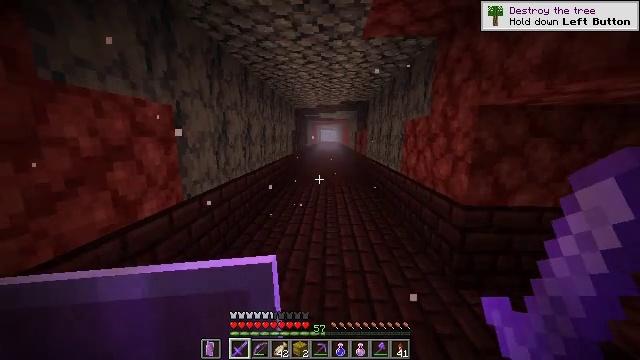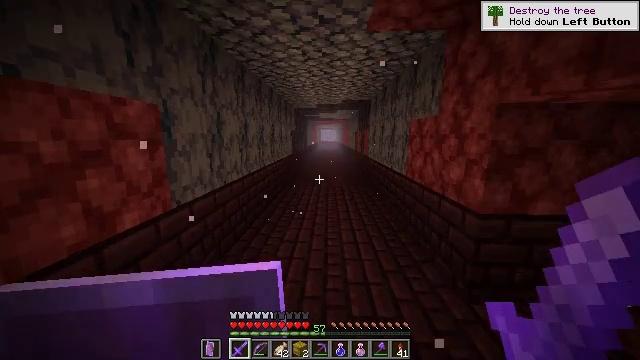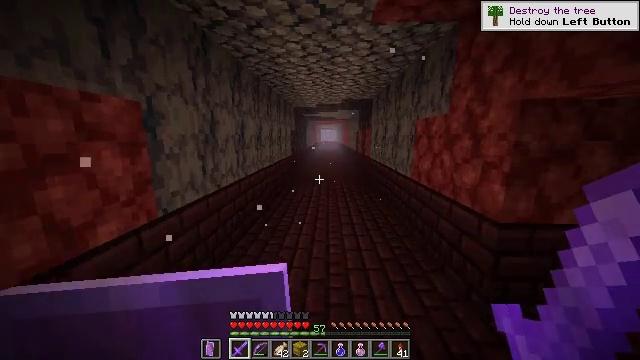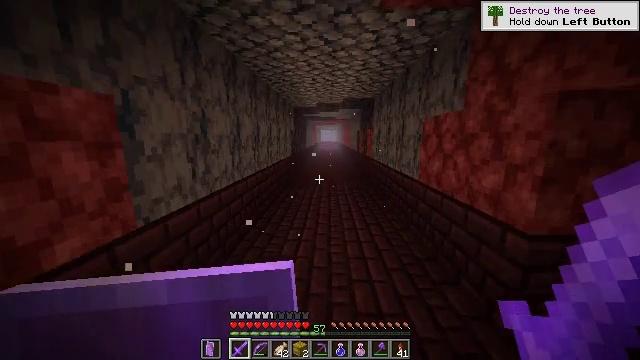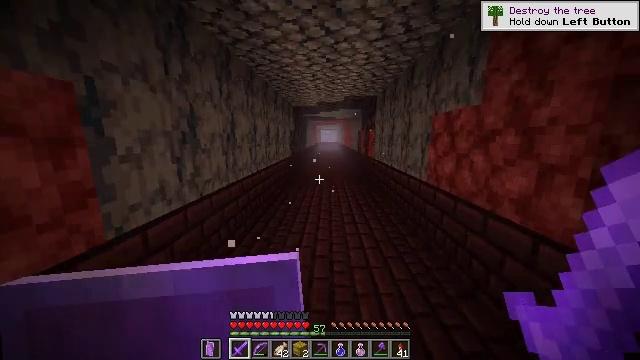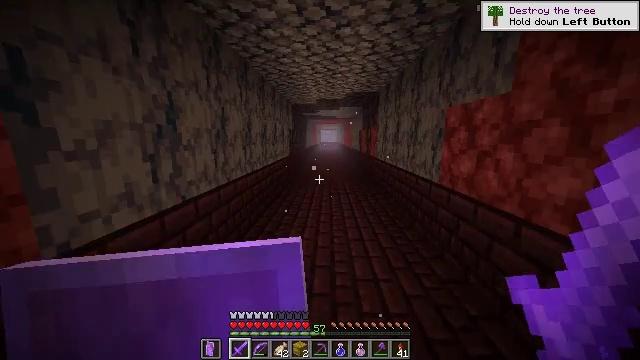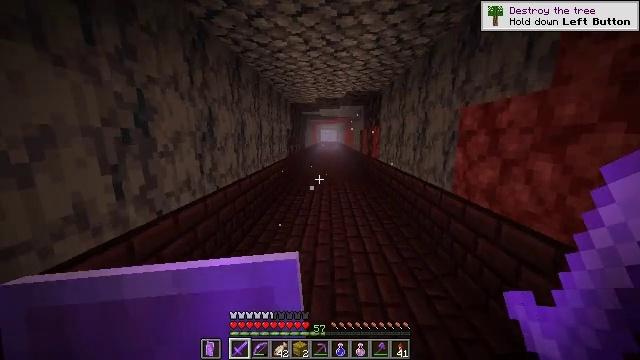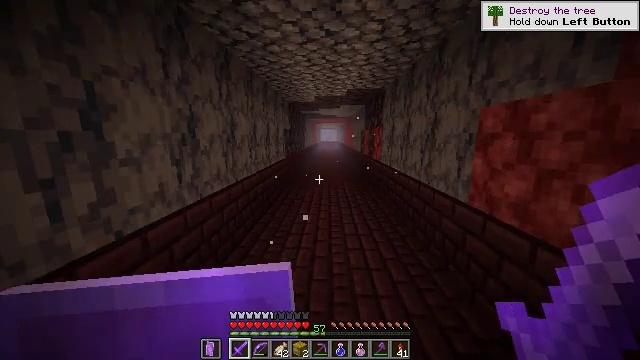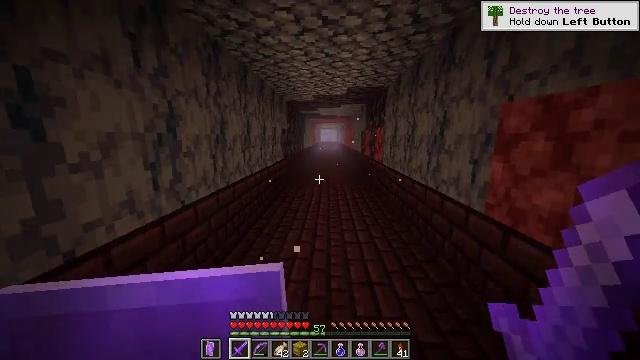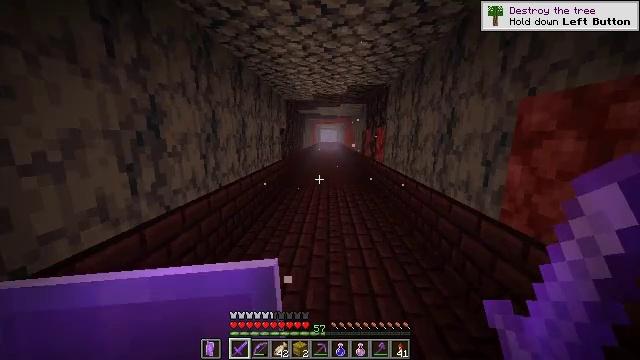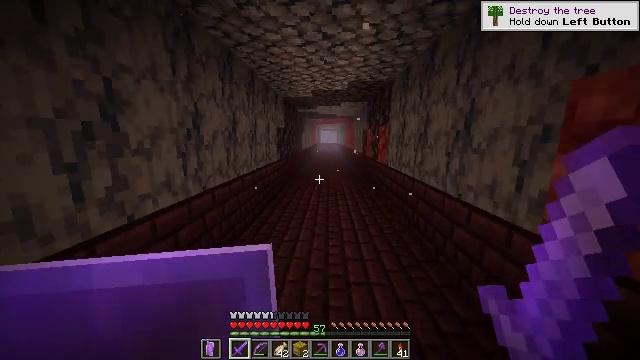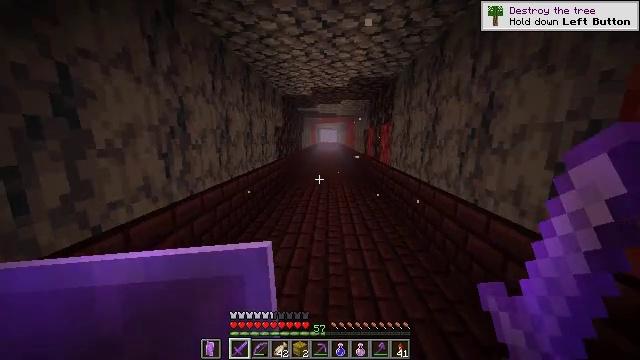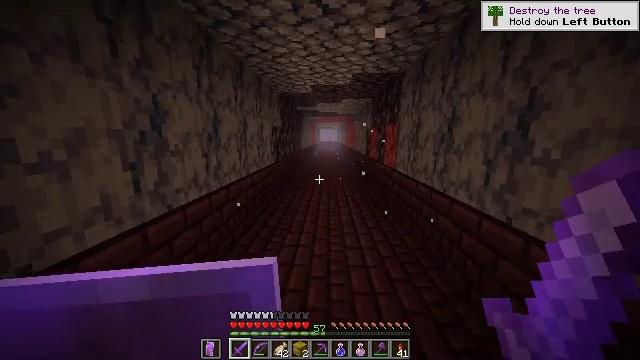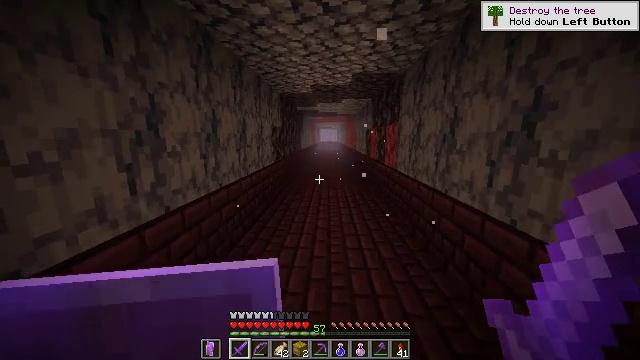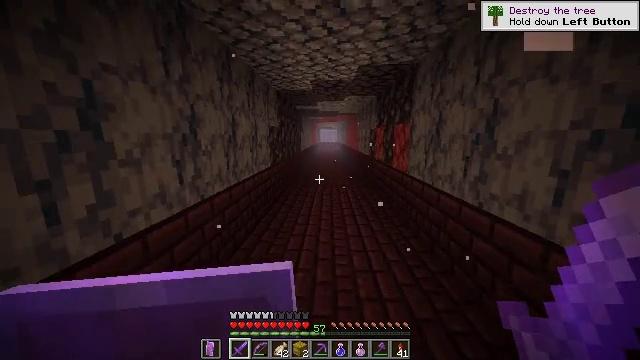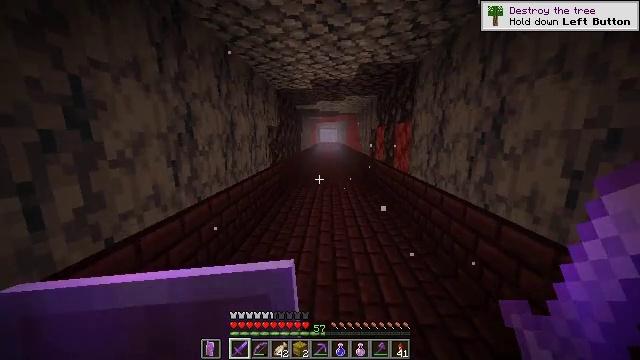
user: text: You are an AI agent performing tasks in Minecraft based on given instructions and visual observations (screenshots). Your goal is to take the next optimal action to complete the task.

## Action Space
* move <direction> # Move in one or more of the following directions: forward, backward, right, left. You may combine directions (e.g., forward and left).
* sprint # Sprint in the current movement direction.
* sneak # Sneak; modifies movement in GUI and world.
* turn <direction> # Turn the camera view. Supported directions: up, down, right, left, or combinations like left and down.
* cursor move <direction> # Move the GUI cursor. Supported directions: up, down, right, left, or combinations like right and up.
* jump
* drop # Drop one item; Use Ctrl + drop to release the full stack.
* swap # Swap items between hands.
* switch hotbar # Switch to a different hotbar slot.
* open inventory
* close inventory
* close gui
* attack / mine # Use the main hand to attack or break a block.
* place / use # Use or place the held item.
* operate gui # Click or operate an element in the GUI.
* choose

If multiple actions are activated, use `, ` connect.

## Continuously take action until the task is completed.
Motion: motion action
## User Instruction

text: Hunt the magma cube.
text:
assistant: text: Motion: move forward, sprint
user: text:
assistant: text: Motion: move forward, sprint
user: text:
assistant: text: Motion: move forward, sprint
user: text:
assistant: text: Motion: move forward, sprint
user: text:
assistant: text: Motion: move forward, sprint
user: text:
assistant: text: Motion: move forward, sprint
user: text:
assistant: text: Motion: move forward, sprint
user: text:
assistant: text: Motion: move forward, sprint
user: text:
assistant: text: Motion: move forward, sprint
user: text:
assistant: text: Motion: move forward, sprint
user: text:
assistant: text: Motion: move forward, sprint
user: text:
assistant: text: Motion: move forward, sprint
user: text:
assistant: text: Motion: move forward, sprint
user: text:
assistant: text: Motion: move forward, sprint
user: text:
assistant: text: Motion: move forward, sprint
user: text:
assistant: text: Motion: move forward, sprint
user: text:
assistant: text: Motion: move forward, sprint
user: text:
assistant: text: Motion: move forward, sprint
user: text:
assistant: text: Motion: move forward, sprint
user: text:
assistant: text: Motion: move forward, sprint
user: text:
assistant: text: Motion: move forward, sprint
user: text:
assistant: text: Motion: move forward, sprint
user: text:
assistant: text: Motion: move forward, sprint
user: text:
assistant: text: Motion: move forward, sprint
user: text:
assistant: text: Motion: move forward, sprint
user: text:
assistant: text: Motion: move forward, sprint
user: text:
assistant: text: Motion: move forward, sprint
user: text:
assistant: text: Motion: move forward, sprint
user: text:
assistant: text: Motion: move forward, sprint
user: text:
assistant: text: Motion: move forward, sprint